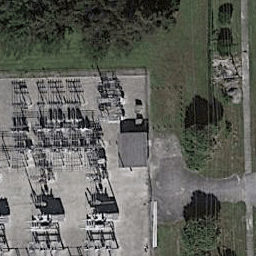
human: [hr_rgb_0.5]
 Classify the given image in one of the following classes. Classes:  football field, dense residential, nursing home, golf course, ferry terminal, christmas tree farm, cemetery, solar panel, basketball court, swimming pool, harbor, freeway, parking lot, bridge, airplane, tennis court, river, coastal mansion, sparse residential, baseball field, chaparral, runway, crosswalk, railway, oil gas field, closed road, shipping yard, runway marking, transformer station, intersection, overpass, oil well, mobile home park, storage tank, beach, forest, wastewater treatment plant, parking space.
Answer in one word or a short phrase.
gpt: transformer station